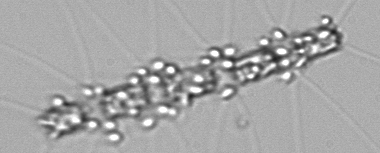
Label: Chaetoceros_didymus_TAG_external_flagellate